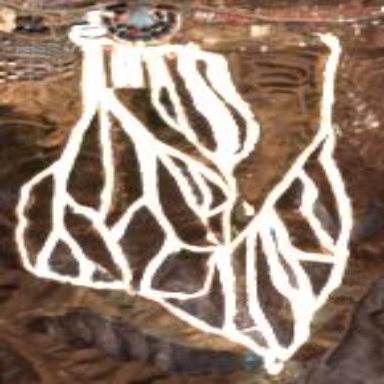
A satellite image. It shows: Area designated for winter sports.